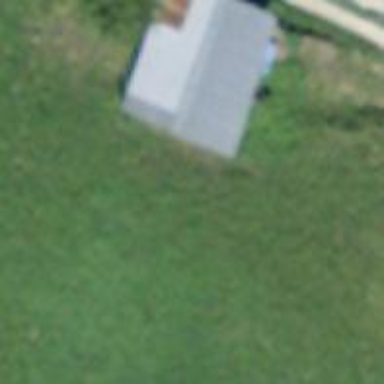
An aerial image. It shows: Simple house.